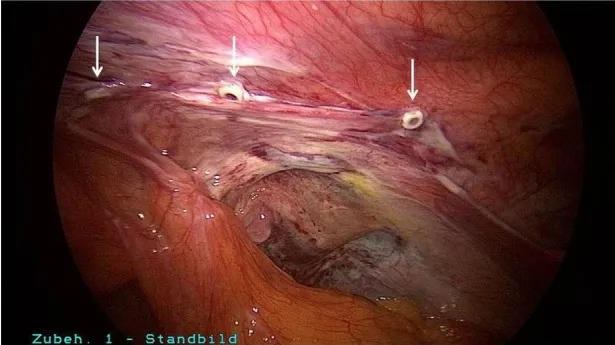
(A) Tacks for closure of the peritoneum.
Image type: endoscopy (gi_endoscopy)